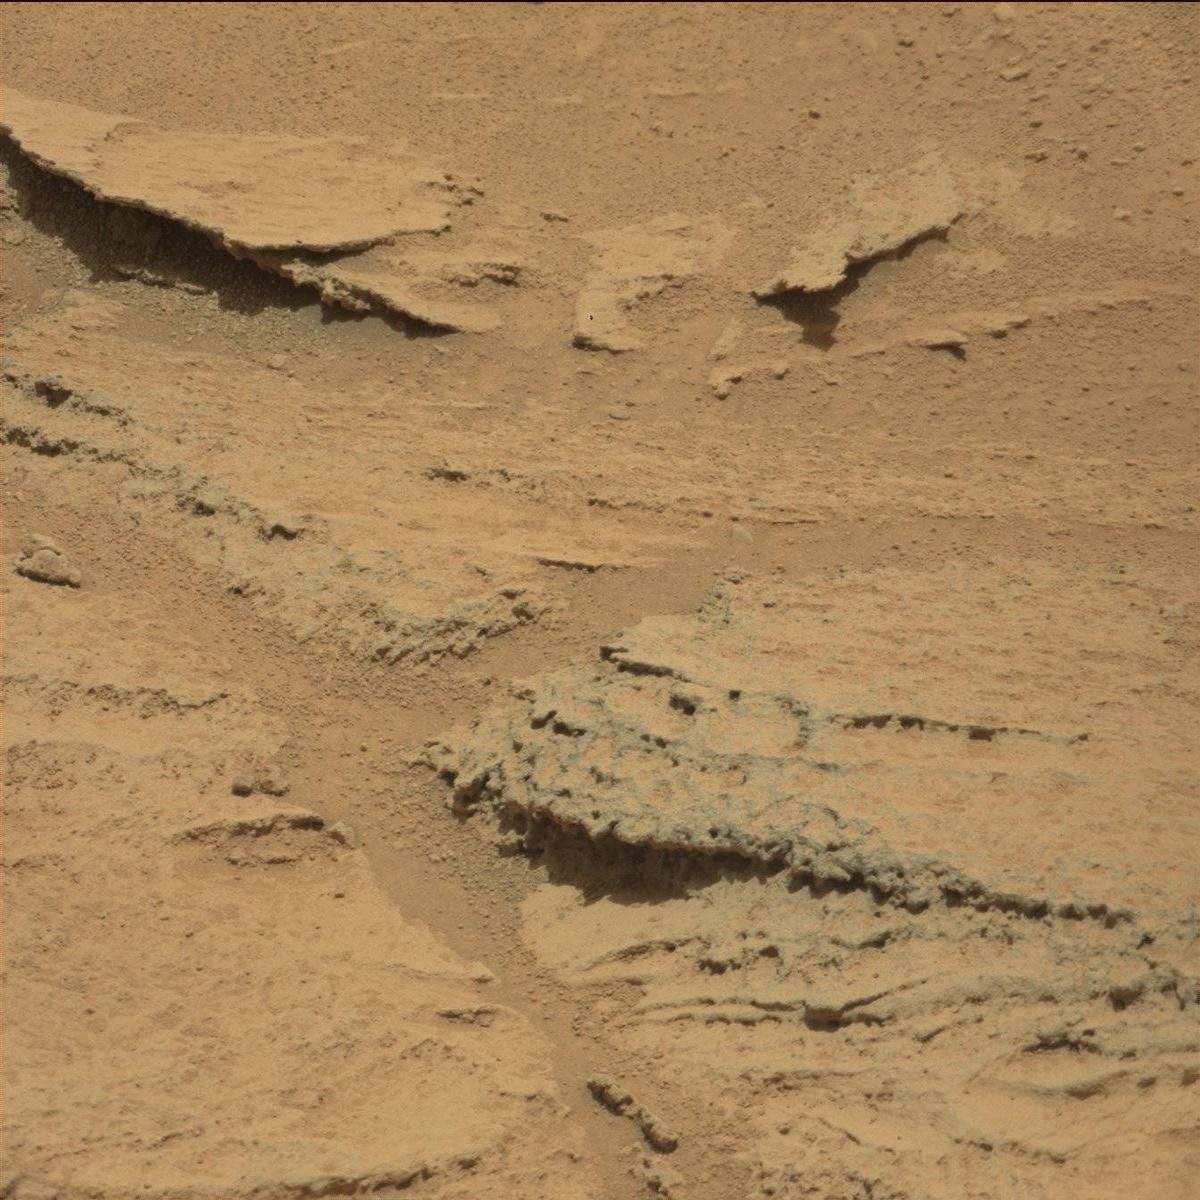
Terrain classes present: Bedrock, Rock, Sand / Soil